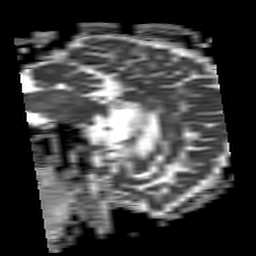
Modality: ADC
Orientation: sagittal
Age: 53
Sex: female
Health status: ill
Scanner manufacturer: philips
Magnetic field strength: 3 T
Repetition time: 3.8 s
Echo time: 0.09 s